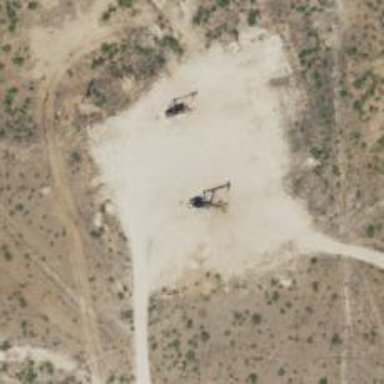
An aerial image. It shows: Petroleum well.